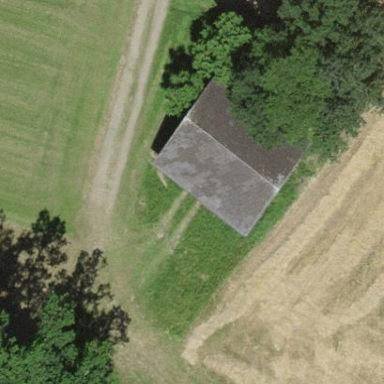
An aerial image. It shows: Barn.